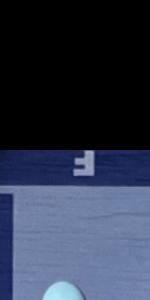
Label: Empty